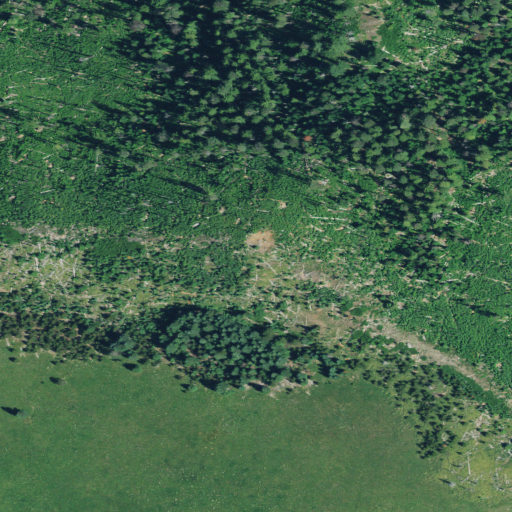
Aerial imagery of mountain in Oregon named Big Bunchgrass containing evergreen forest and shrub